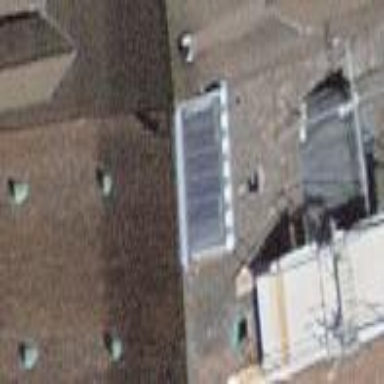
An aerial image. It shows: Building with gabled roof oriented across.